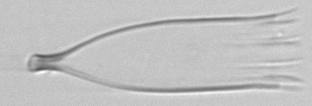
Label: Favella